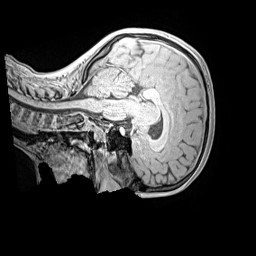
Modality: MP2RAGE
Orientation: sagittal
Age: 12
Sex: female
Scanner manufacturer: siemens
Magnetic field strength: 3 T
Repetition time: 4 s
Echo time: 0.00299 s